Field crop: maize
Growth stage: 2
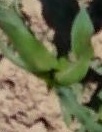
Species: maize